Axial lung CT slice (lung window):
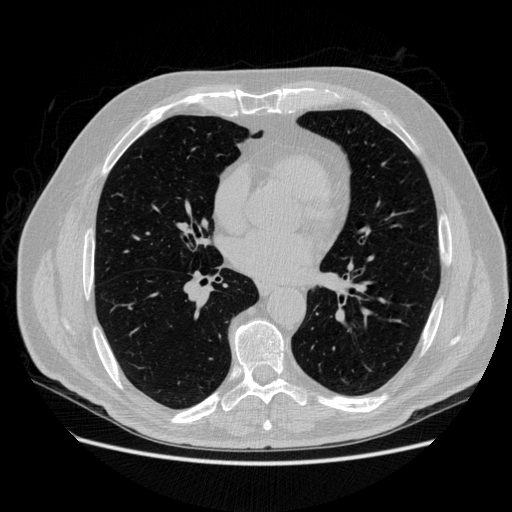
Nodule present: no